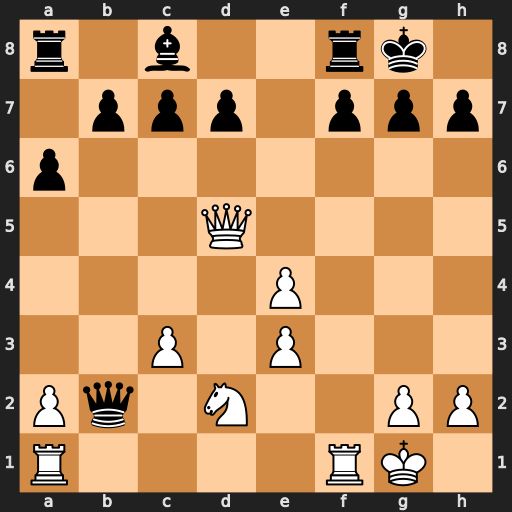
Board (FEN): r1b2rk1/1ppp1ppp/p7/3Q4/4P3/2P1P3/Pq1N2PP/R4RK1
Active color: w
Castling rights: -
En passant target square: -
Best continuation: Rxf7 Qxa1+ Rf1+ Kh8 Rxa1